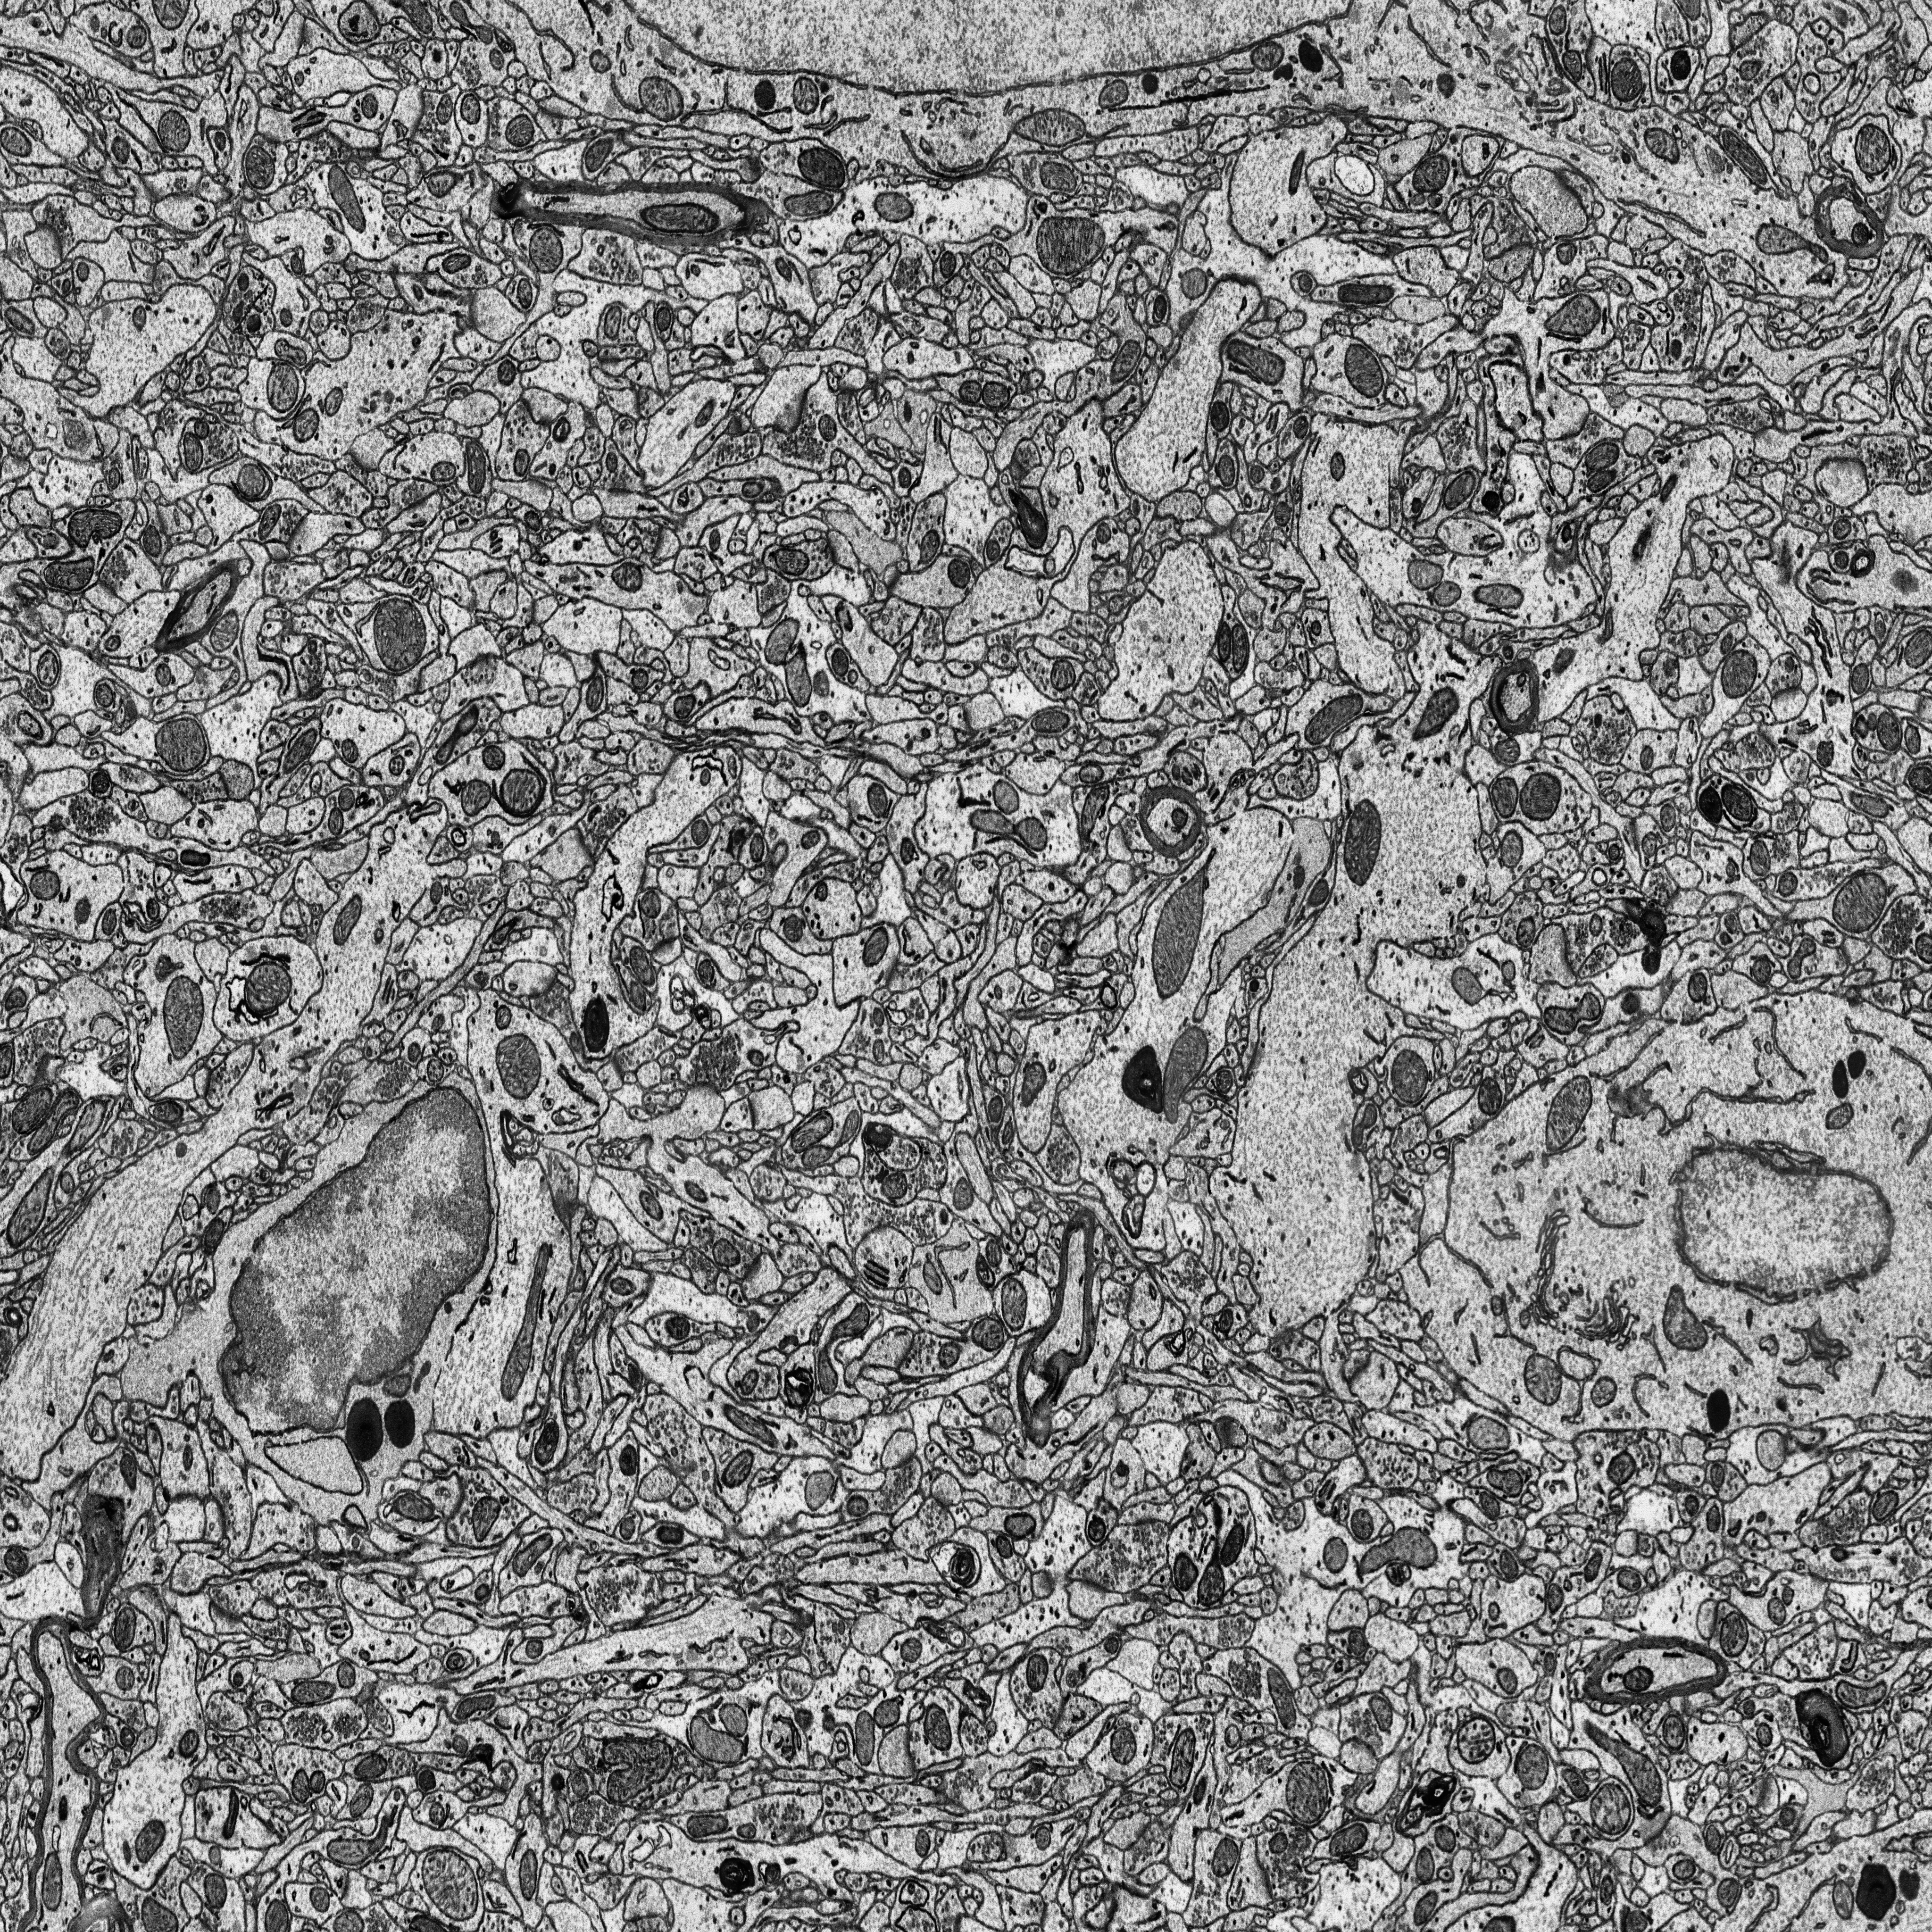
Electron microscopy slice of rat cortex tissue
Slice depth (z): 120
Mitochondria instances in slice: 401